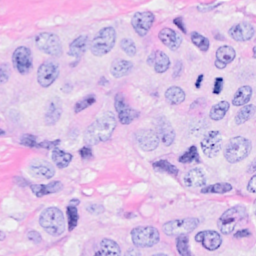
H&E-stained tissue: Breast